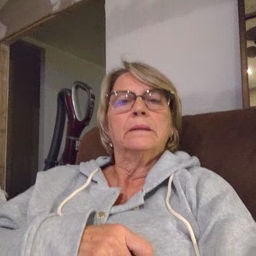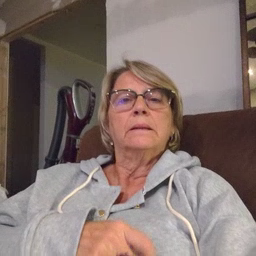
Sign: penny